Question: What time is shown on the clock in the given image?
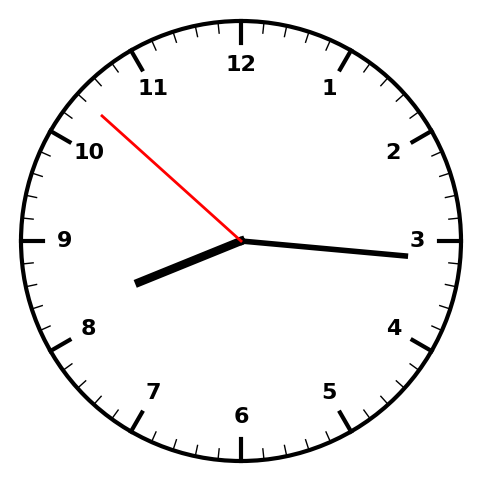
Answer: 08:15:52